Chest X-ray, PA view. Patient: 40 years old, sex M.
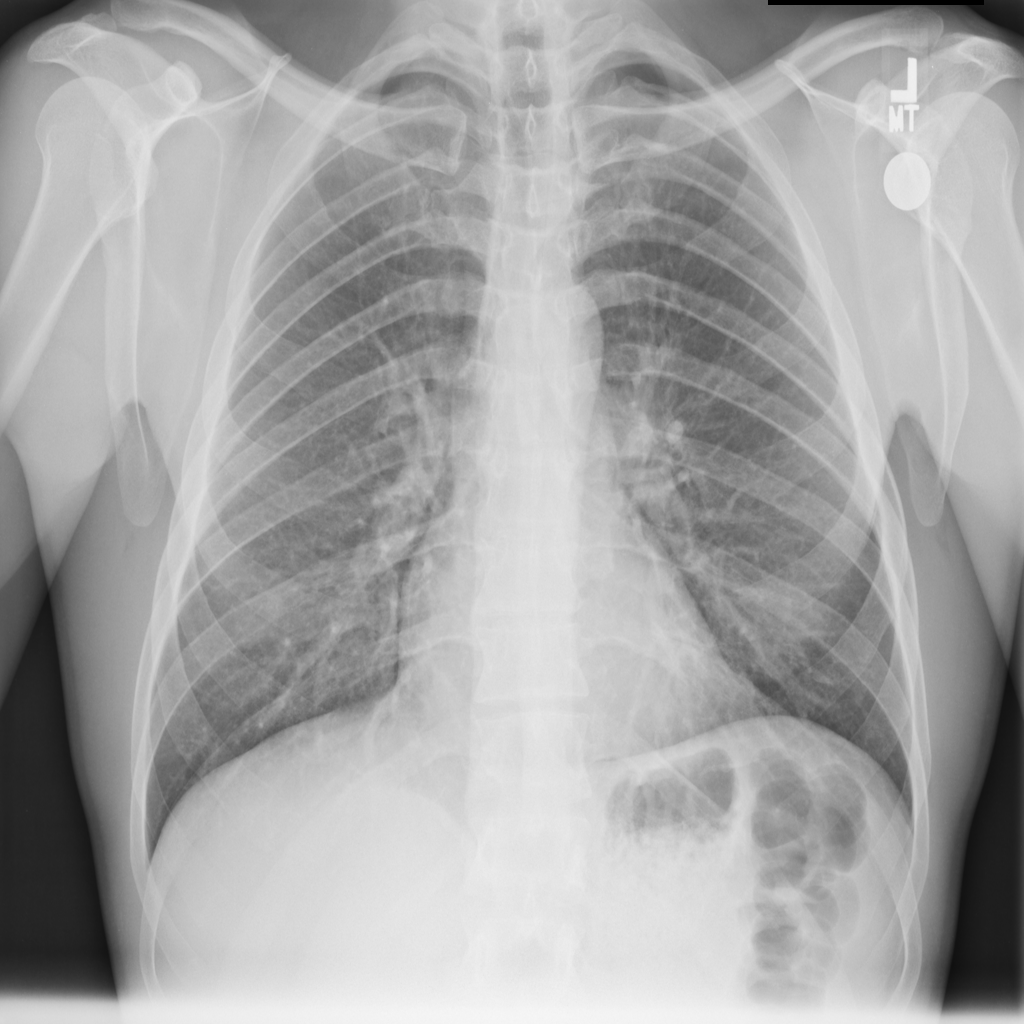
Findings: No Finding